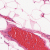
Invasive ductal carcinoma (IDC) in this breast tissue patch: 1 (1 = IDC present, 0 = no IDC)